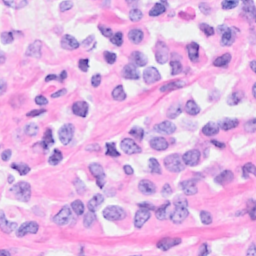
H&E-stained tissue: Breast